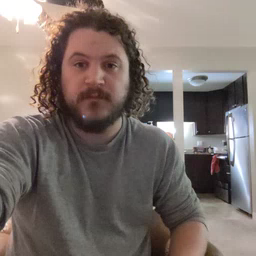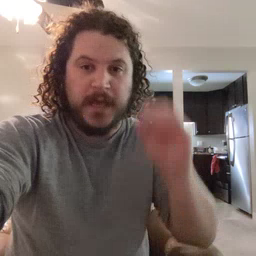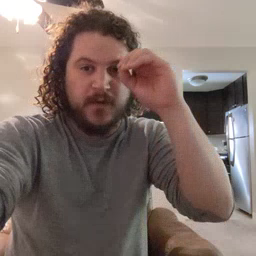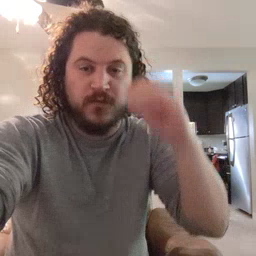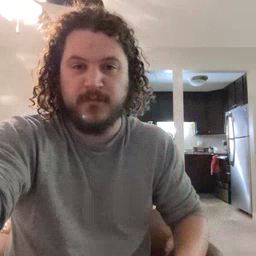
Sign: owl